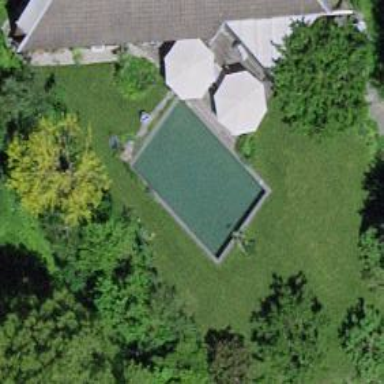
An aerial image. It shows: Swimming pool located in leisure land.